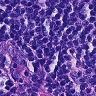
Metastatic tissue present: no